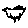
Label: bird